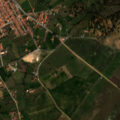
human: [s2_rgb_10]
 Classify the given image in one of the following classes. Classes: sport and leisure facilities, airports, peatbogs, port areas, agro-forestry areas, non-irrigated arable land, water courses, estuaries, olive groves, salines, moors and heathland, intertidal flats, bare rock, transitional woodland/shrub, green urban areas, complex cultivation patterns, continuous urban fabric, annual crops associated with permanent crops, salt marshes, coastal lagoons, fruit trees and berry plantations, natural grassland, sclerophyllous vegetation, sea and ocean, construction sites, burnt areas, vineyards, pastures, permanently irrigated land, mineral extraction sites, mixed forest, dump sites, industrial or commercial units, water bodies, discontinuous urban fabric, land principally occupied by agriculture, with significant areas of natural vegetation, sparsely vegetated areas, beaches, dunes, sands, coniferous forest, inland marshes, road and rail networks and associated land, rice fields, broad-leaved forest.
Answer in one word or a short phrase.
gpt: discontinuous urban fabric, non-irrigated arable land, olive groves, complex cultivation patterns, agro-forestry areas